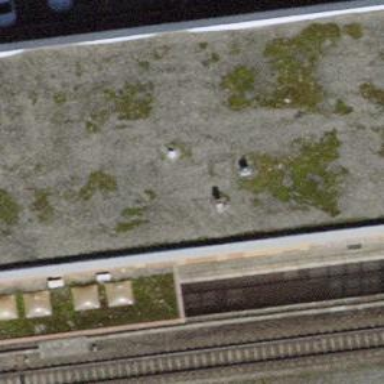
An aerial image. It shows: Flat-roofed commercial building.